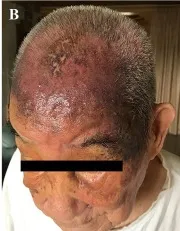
Examination before treatment including dermatological inspection.
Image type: medical_photograph (skin_photograph)